Question: I am trying to create responsive input and button like on that image:

Here is the similar question but it is not responsive:
<URL>
How to make it responsive?
I am using the latest bootstraper version.
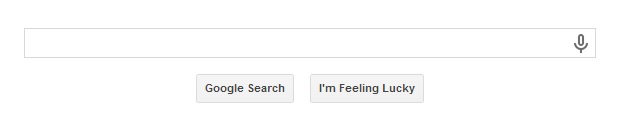
Answer: With a combination of placing the controls over rows so they collapse under each other, along with Bootstrap's <URL>
Lastly Bootstrap's input tags by default stretch to full-width of it's encased column, thus added a custom class to restrict the "search-input" to a user-setting width.
### HTML
'''
<style type="text/css">
.smaller-input {
width: 80%;
margin: 0px auto 15px auto;
}
</style>
<div class="container">
<div class="row">
<div class="col-md-12 text-center">
<div class="form-group">
<div class="input-group smaller-input">
<input type="text" class="form-control" />
<span class="input-group-addon">
<span class="glyphicon glyphicon-earphone"></span>
</span>
</div>
</div>
</div>
</div>
<div class="row">
<div class="col-md-12 text-center">
<div class="form-group">
<div class="btn btn-default">Google Search</div>
<div class="btn btn-default">I'm Feeling Lucky</div>
</div>
</div>
</div>
</div>
'''
### Result

### Demo Fiddle: http://jsfiddle.net/A9C6U/